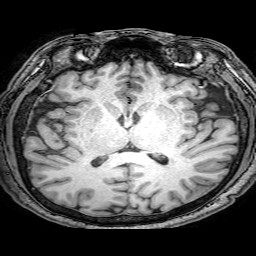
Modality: T1w
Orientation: coronal
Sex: male
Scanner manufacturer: philips
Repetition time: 0.00818 s
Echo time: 0.00376 s